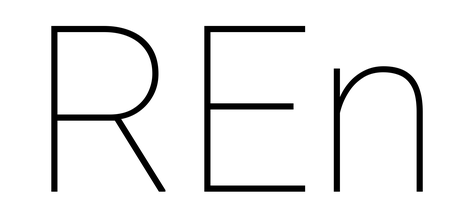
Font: Roboto_Thin